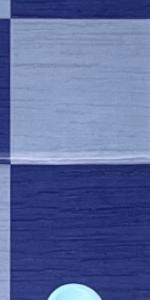
Label: Empty